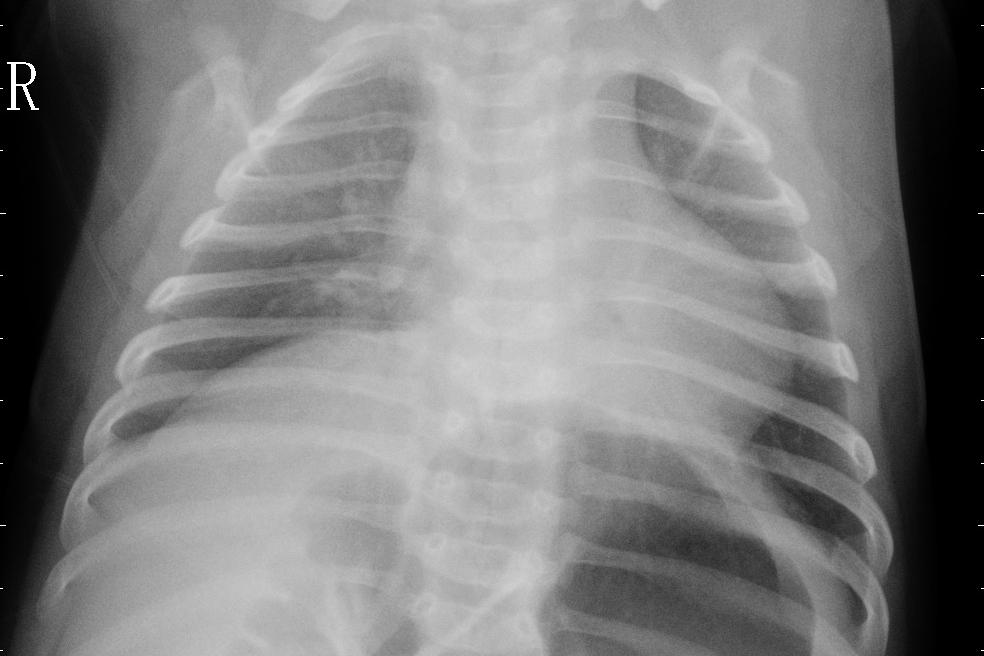
Diagnosis: PNEUMONIA